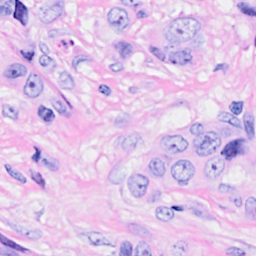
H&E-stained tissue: Breast